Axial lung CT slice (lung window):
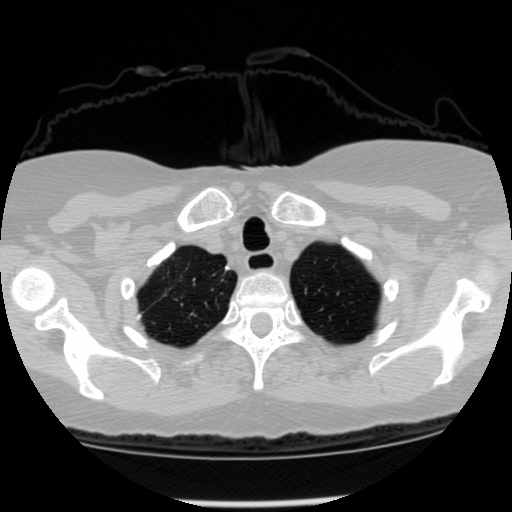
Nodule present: no